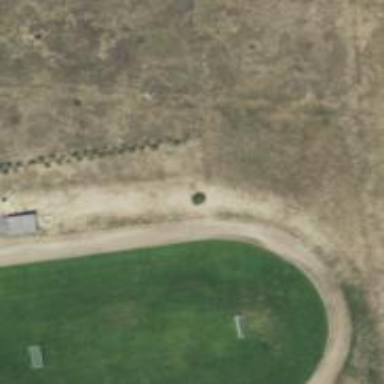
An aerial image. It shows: Track in leisure land.